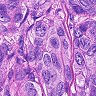
Metastatic tissue present: yes